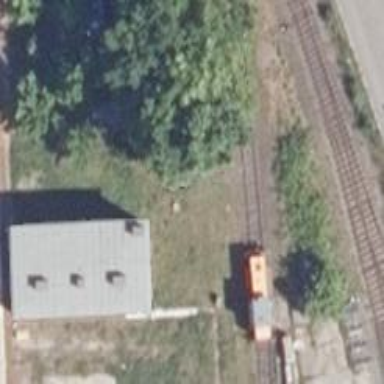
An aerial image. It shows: Rail spur service.